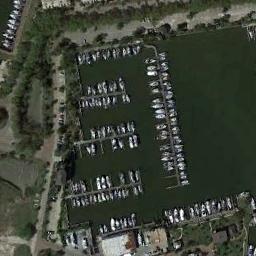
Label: harbor